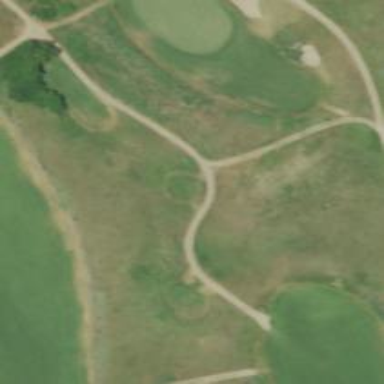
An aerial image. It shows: Path for both road and golf.